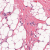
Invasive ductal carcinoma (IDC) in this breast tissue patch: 0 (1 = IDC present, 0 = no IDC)